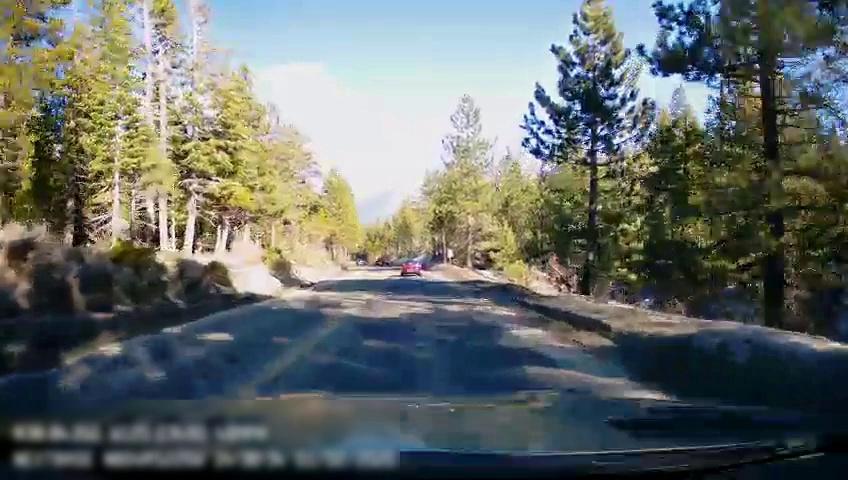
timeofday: Day
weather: Sunny
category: Drivable Space
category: Vehicles | Car
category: Vehicles | SUV
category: Lanes | Opposite Lane
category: Lanes | Current Lane